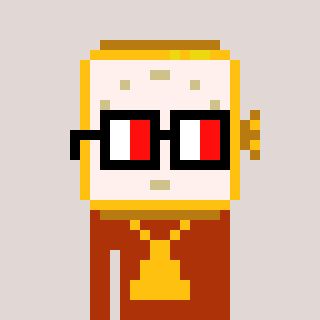
a pixel art character with square glasses with black frames and red eyes, a watch-shaped head and a hotbrown-colored body on a warm background